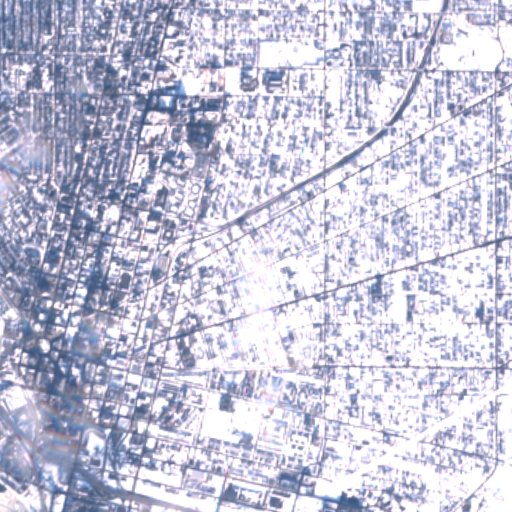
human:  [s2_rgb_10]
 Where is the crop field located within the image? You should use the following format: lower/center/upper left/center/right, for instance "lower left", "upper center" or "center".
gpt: The crop field is located in the center right of the image.
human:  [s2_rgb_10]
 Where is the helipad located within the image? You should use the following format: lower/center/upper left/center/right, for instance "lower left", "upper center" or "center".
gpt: The helipad is located in the upper left of the image.
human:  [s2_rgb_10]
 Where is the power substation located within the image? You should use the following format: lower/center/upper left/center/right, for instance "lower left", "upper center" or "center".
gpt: The power substation is located in the lower left of the image.
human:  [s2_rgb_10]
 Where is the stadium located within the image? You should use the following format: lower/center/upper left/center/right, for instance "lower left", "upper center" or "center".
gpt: The stadium is located in the lower left of the image.
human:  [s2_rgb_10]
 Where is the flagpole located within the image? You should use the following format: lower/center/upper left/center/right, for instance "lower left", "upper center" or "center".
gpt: The flagpole is located in the lower left of the image.
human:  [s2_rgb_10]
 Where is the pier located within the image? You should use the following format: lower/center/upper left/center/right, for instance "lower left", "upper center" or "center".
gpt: The pier is located in the lower left of the image.
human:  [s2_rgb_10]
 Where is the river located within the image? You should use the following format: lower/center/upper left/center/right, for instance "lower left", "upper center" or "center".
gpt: The river is located in the lower of the image.
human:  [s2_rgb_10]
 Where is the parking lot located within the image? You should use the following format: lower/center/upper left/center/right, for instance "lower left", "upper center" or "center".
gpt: There is no parking lot in the image.